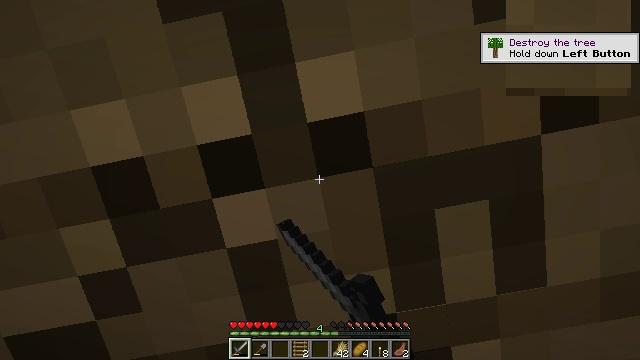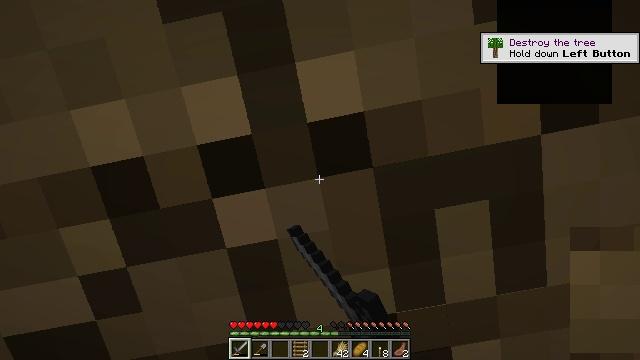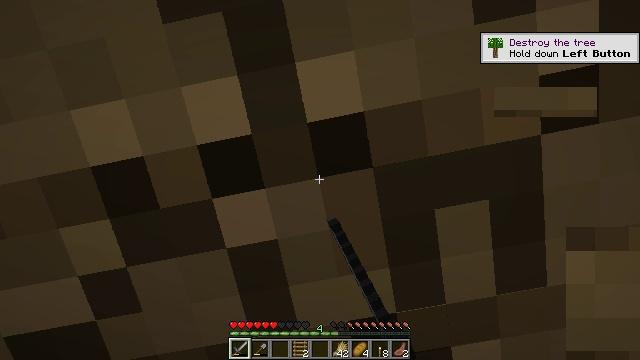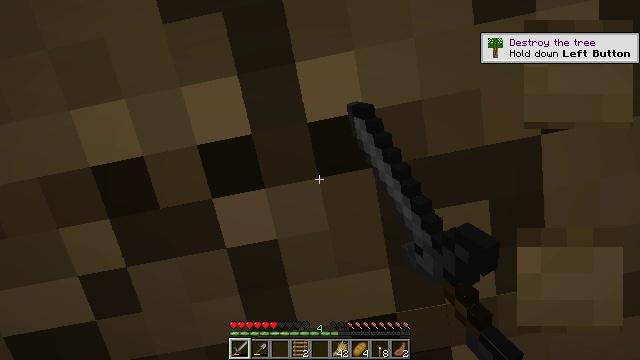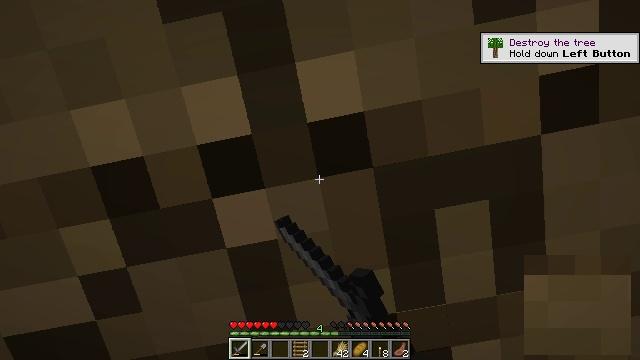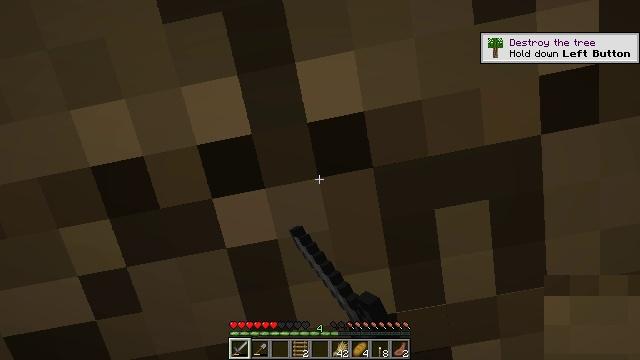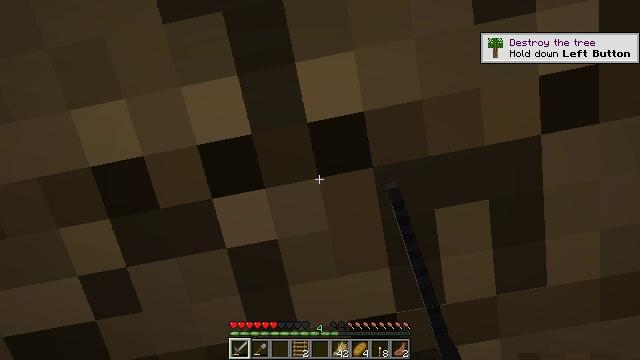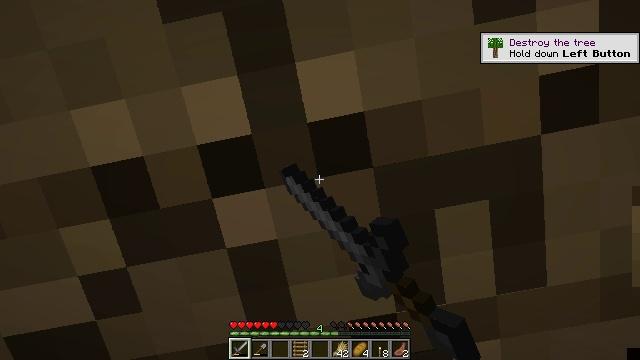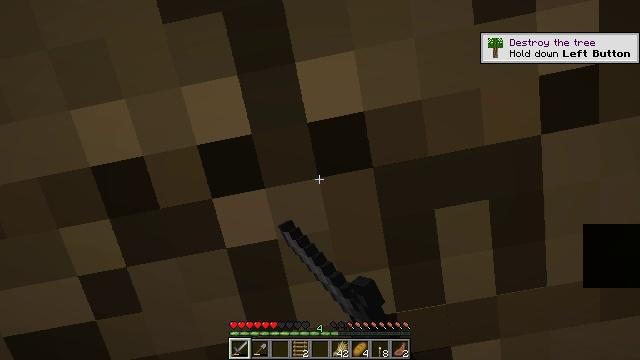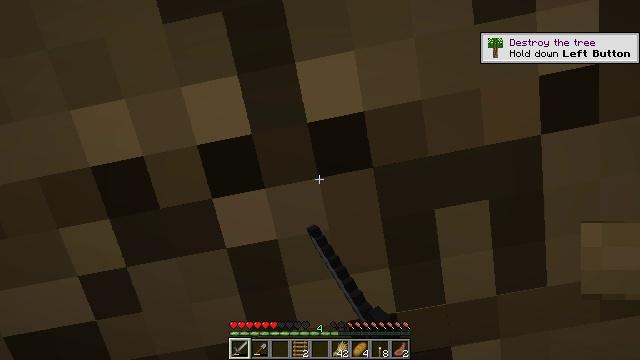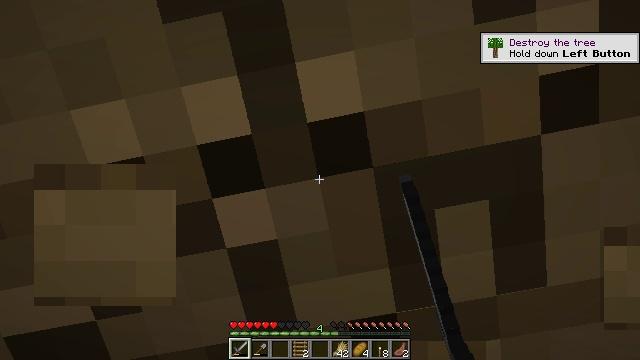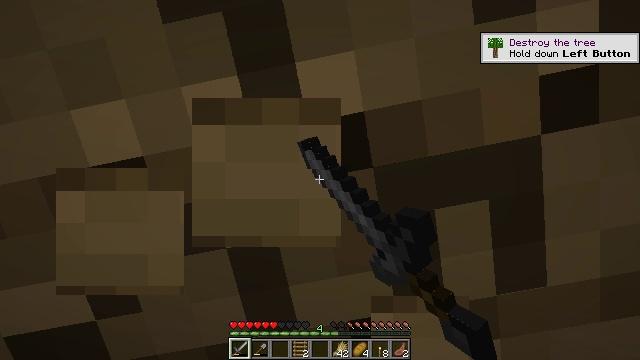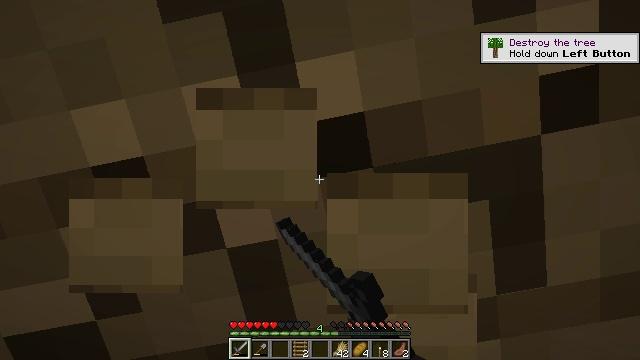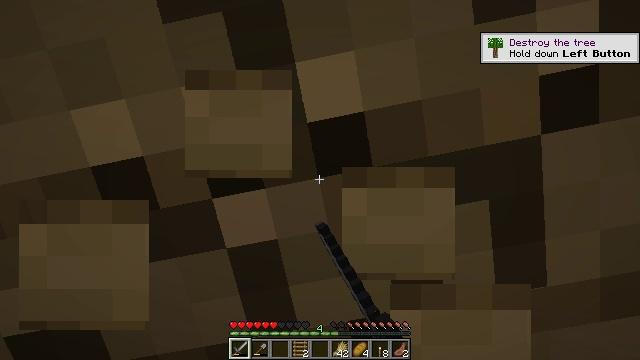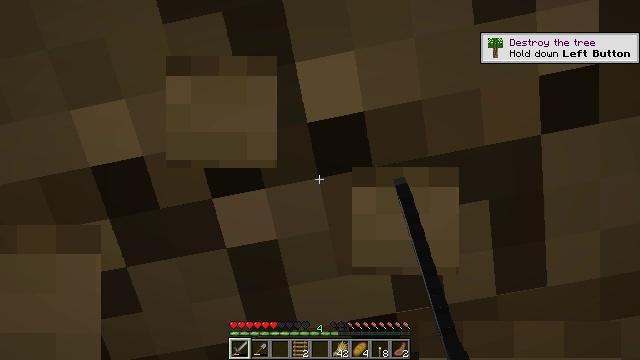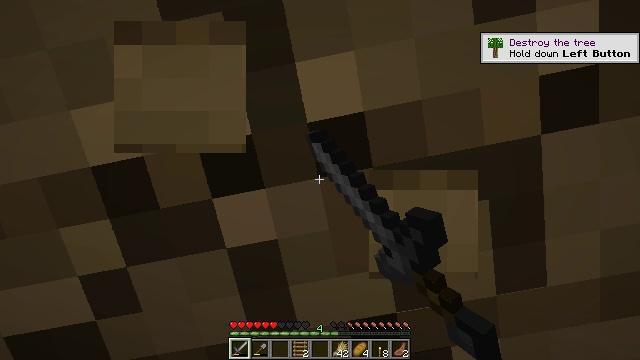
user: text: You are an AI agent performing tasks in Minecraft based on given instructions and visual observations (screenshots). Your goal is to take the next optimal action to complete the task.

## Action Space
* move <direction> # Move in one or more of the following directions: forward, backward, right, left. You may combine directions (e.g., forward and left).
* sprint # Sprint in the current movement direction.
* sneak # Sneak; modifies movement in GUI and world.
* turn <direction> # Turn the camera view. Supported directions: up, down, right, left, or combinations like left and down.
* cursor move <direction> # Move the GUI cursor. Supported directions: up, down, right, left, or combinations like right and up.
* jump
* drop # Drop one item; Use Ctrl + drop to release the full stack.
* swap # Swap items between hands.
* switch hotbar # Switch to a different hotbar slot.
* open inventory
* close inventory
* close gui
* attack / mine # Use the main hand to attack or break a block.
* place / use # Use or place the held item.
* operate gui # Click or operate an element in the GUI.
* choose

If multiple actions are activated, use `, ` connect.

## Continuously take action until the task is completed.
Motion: motion action
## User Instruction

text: Break the existing planks.
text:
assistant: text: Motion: sneak, attack / mine
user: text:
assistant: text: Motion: sneak, attack / mine
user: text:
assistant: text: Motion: sneak, attack / mine
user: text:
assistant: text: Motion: sneak, attack / mine
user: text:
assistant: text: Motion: sneak, attack / mine
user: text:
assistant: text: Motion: sneak, attack / mine
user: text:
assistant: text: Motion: sneak, attack / mine
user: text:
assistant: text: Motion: sneak, attack / mine
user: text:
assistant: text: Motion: sneak, attack / mine
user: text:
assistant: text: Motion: sneak, attack / mine
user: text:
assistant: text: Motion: sneak, attack / mine
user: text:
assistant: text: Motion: sneak, attack / mine
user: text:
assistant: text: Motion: sneak, attack / mine
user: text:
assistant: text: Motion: sneak, attack / mine
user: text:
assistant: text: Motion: sneak, attack / mine
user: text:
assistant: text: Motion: sneak, attack / mine
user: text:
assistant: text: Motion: sneak, attack / mine
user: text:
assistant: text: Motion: sneak, attack / mine
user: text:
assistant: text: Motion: sneak, attack / mine
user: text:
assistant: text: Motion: sneak, attack / mine
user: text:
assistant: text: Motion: sneak, attack / mine
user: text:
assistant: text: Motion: sneak, attack / mine
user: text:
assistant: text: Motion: sneak, attack / mine
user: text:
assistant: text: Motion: sneak, attack / mine
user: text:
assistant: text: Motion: sneak, attack / mine
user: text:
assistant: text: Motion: sneak, attack / mine
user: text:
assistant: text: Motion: sneak, attack / mine
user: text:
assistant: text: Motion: sneak, attack / mine
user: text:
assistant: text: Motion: sneak, attack / mine
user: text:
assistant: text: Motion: sneak, attack / mine